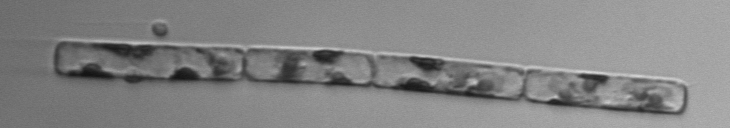
Label: Guinardia_delicatula